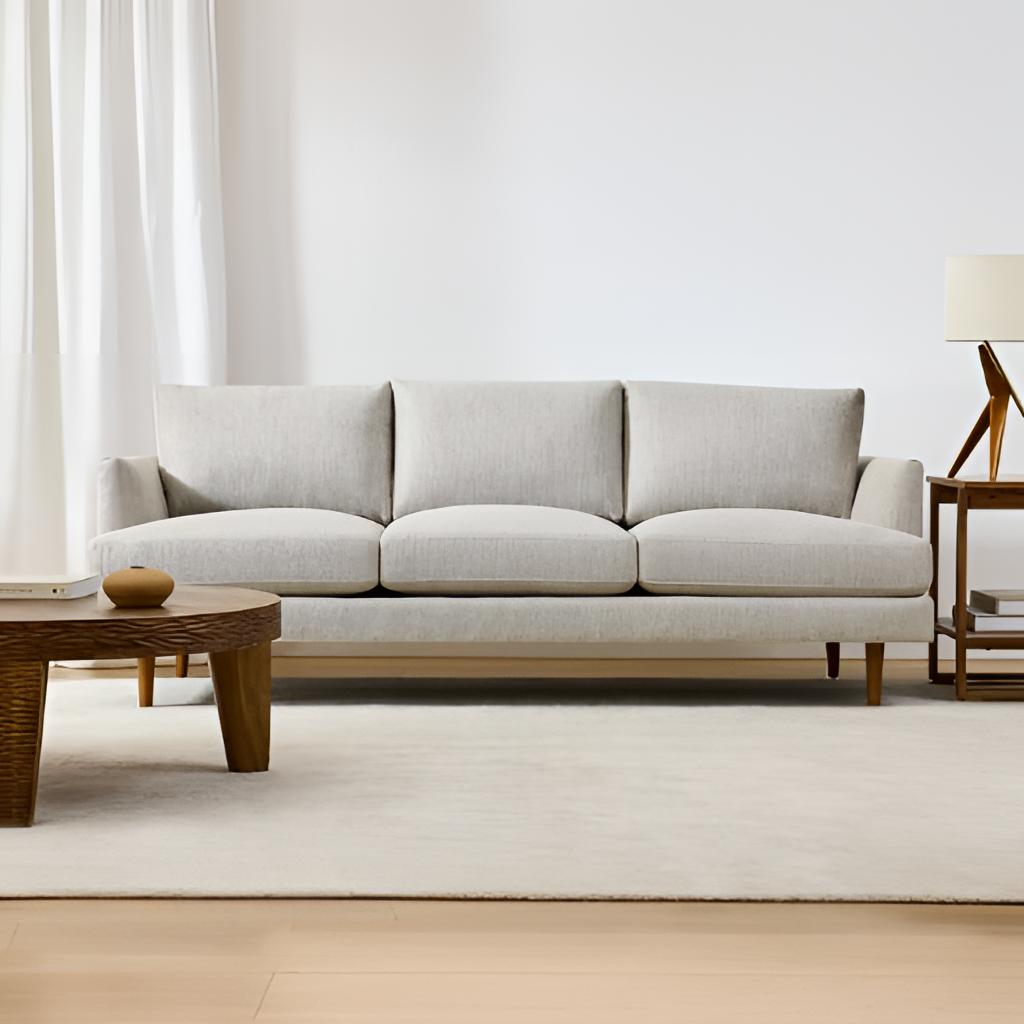
living room, fabric sofa, modern, paint wallpaper, with solid pattern, brown wood flooring, with plank pattern